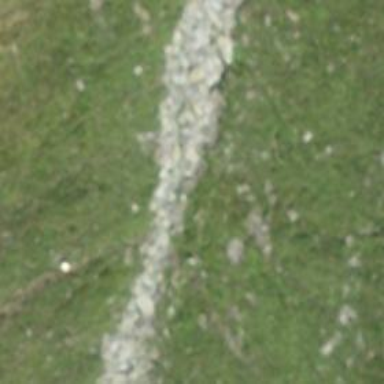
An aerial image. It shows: Ground path.